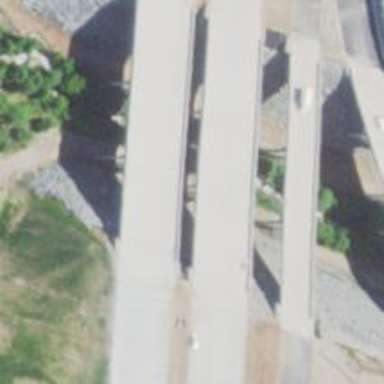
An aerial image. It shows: Bridge.